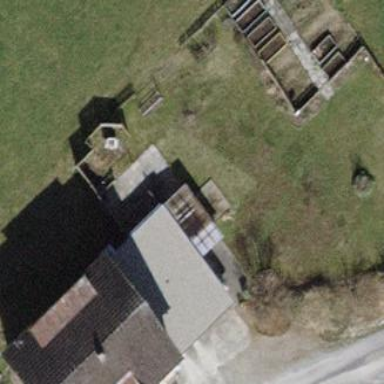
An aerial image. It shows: Garage.